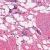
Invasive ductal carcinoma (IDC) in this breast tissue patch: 0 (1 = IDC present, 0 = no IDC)